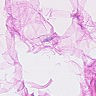
Metastatic tissue present: no